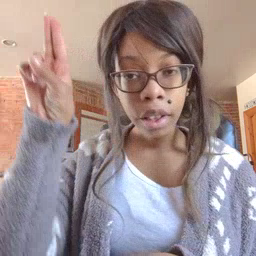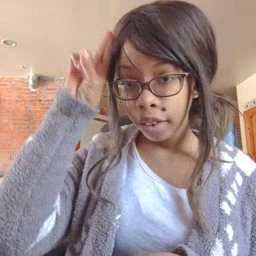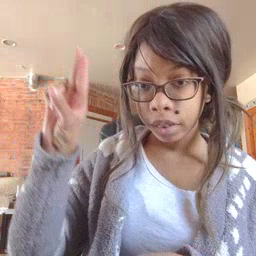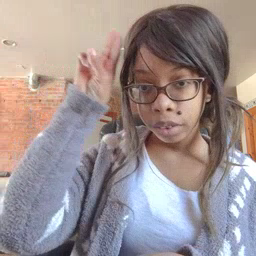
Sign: uncle